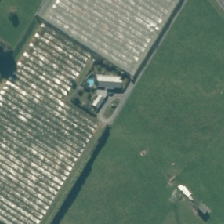
Land cover: urban_build_up